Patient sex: M
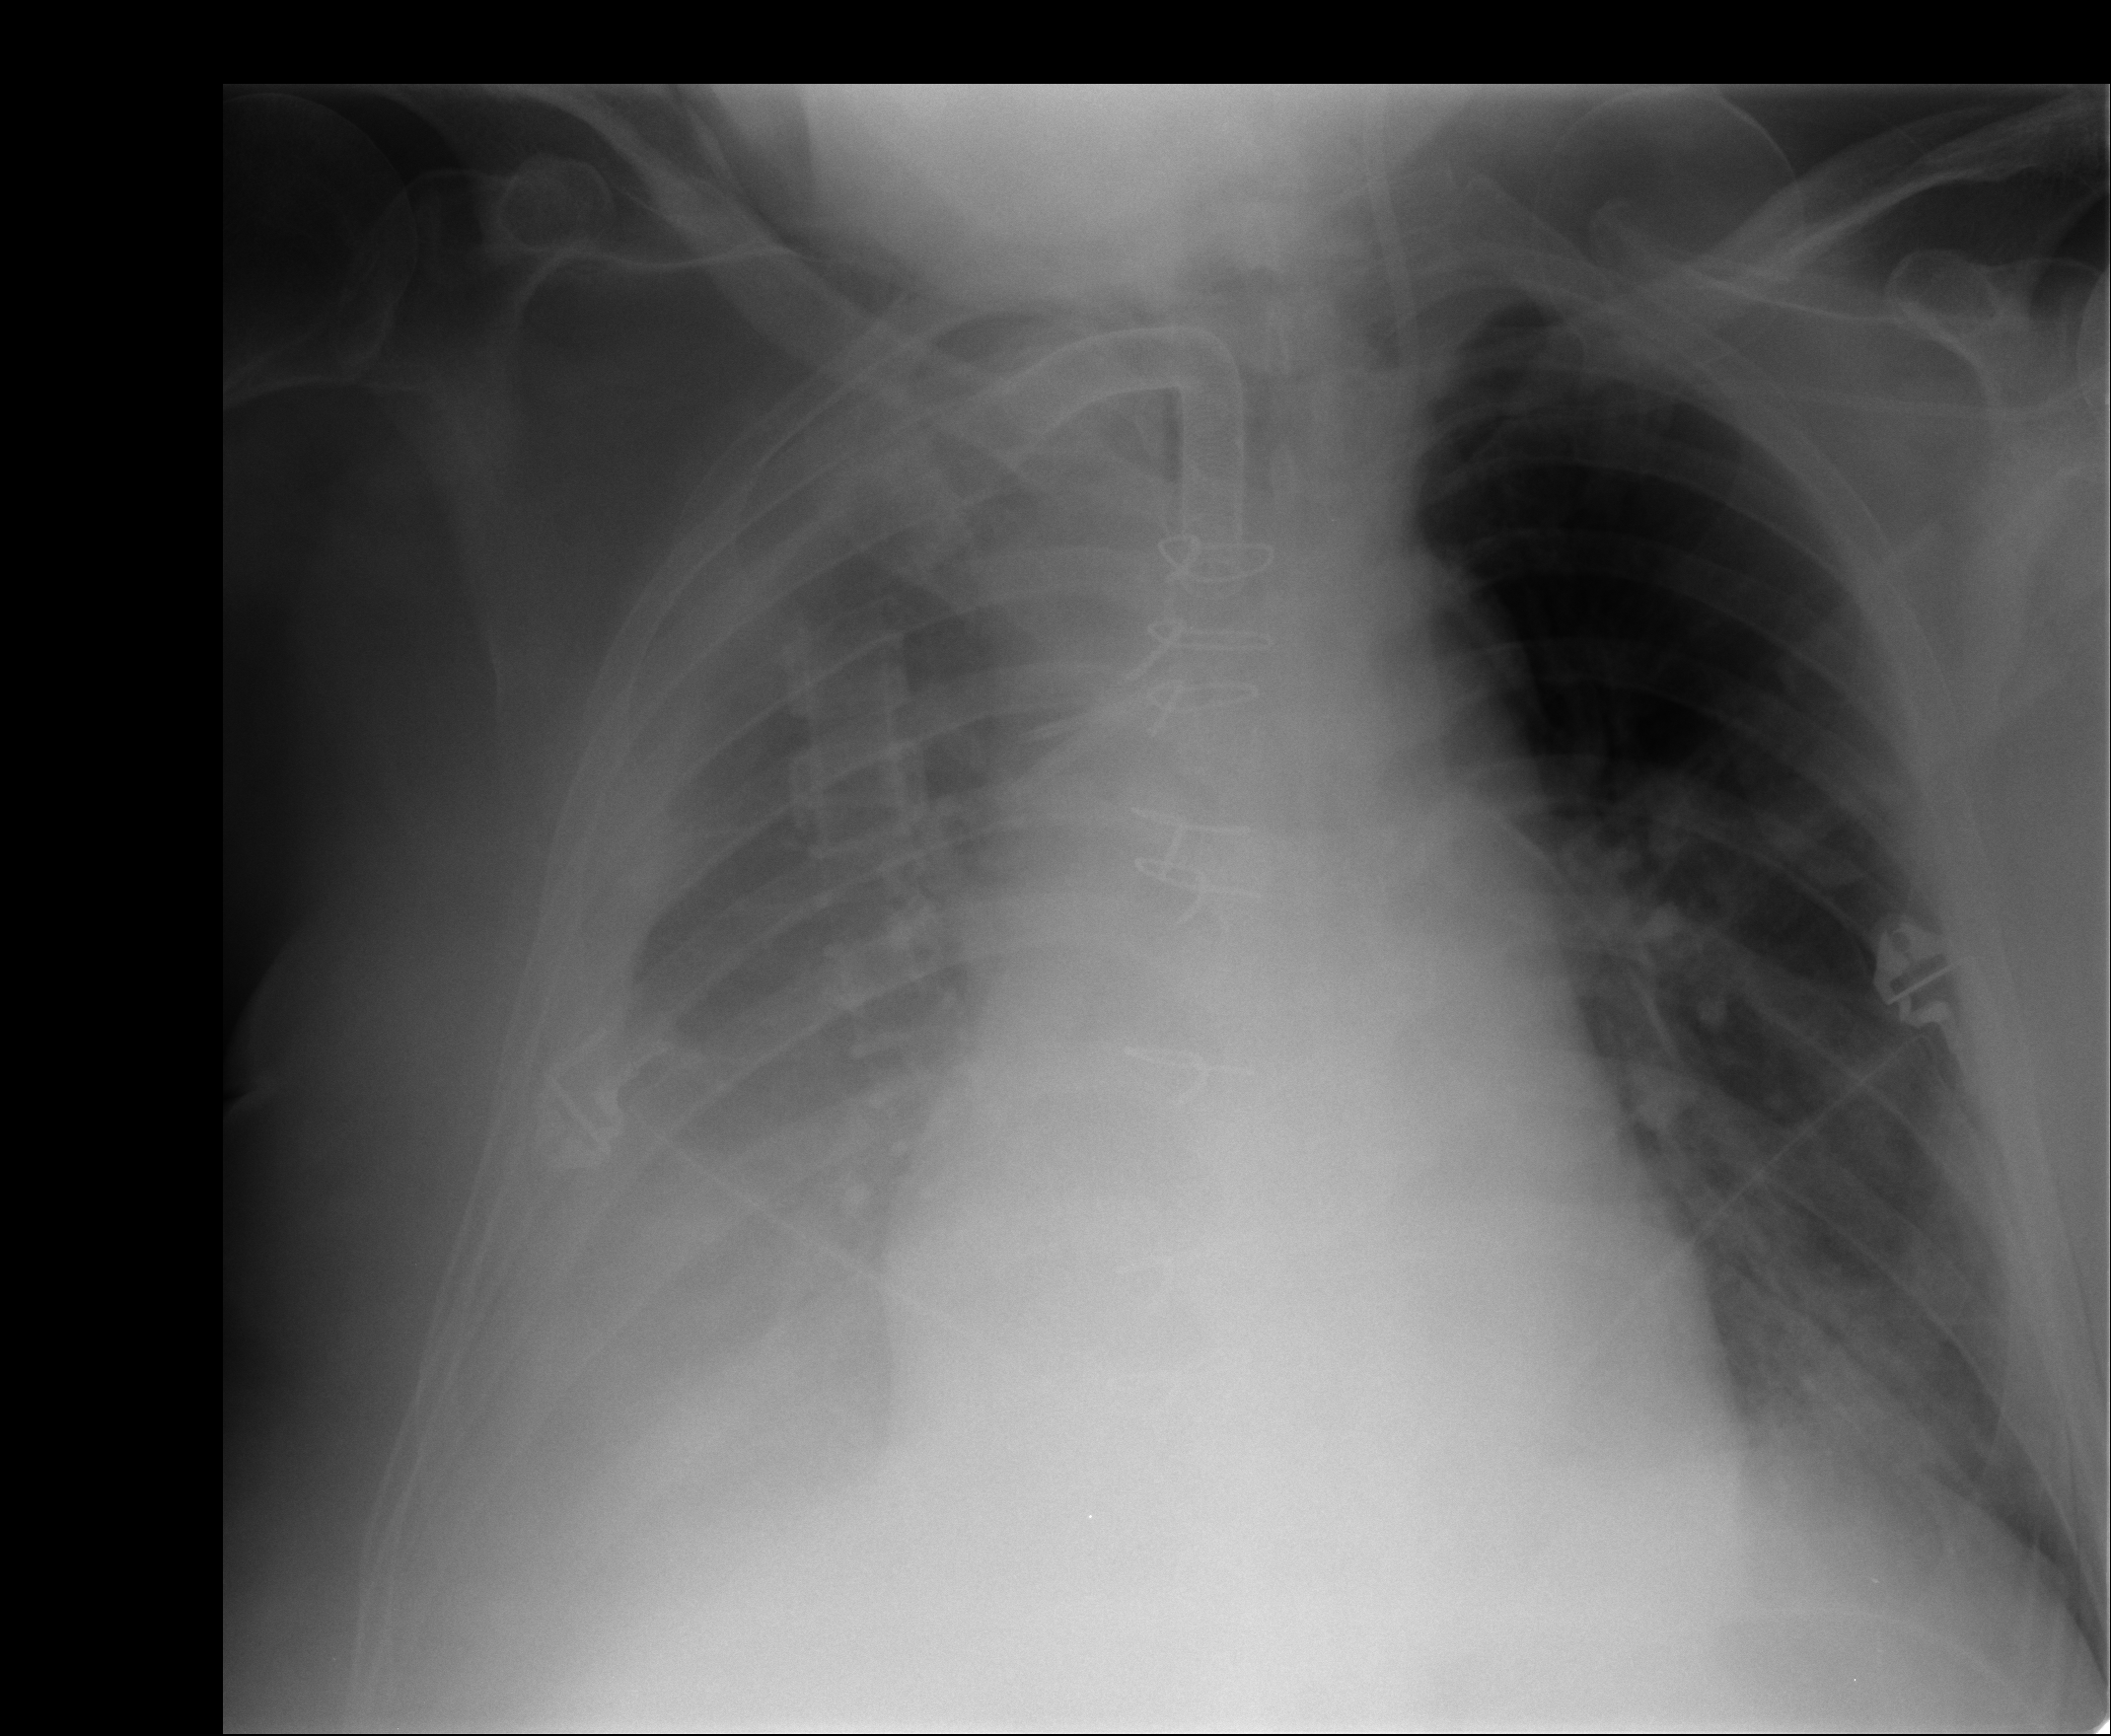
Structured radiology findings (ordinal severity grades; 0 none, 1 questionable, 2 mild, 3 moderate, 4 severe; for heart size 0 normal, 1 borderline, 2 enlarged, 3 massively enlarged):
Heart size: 2
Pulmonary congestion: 2
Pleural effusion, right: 3
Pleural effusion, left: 1
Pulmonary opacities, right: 0
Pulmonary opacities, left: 0
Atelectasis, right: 2
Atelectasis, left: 3